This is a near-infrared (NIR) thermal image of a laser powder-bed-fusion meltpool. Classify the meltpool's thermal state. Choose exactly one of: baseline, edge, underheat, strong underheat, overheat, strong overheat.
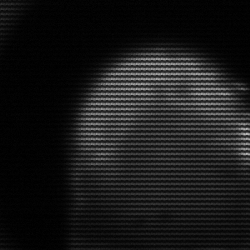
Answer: edge